Question: '''
int main(int argc, char* argv[])
{
std::string s1;
pcrecpp::RE re("(.*)");
re.PartialMatch("This is a test progream", &s1);
return 0;
}
'''
I want to store the match result to 's1', but when I am running the program, an error occurs:

This is the stack trace information:
<URL>
pcrecpp version:
compiler:
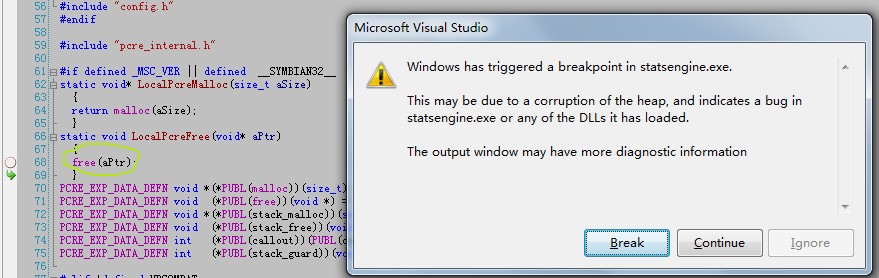
Answer: I find a better way to solve this problem. As pcrecpp.dll will malloc memory, and this will cause faults on windows. So, first, I build the pcre.dll; then add pcrecpp files to my project, thus solve the memory malloc problem.
Use pcre.8.36 as an example:
1. Use pcre files to generate pcre.dll:
'''
pcre_byte_order.c
pcre_chartables.c
pcre_compile.c
pcre_config.c
pcre_dfa_exec.c
pcre_exec.c
pcre_fullinfo.c
pcre_get.c
pcre_globals.c
pcre_jit_compile.c
pcre_maketables.c
pcre_newline.c
pcre_ord2utf8.c
pcre_refcount.c
pcre_string_utils.c
pcre_study.c
pcre_tables.c
pcre_ucd.c
pcre_valid_utf8.c
pcre_version.c
pcre_xclass.c
pcre.h
pcre_internal.h
ucp.h
config.h
'''
1. Add pcre_scanner.cpp pcre_stringpiece.cpp pcrecpp.cpp pcre_scanner.h pcre_stringpiece.h pcrecpparg.h to my project, OK!